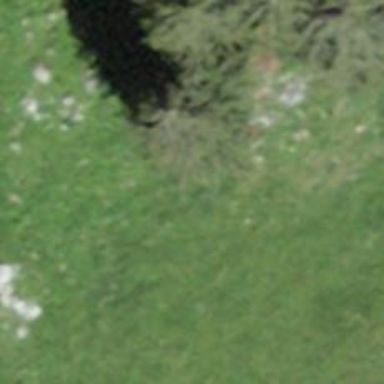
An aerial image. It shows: Needle-leaved tree in its natural environment.